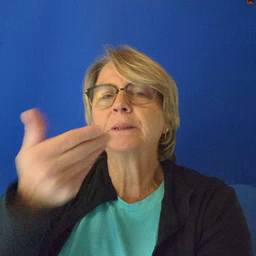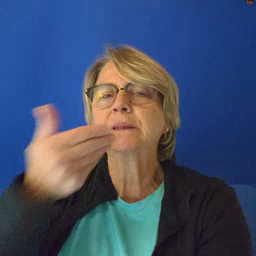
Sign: pizza